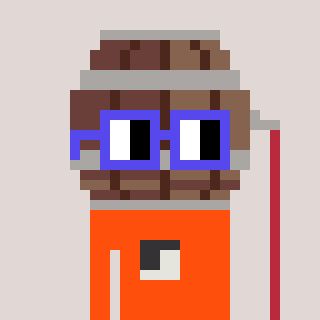
a pixel art character with square blue glasses, a wine barrel-shaped head and a orange-colored body on a warm background